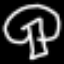
Label: mushroom